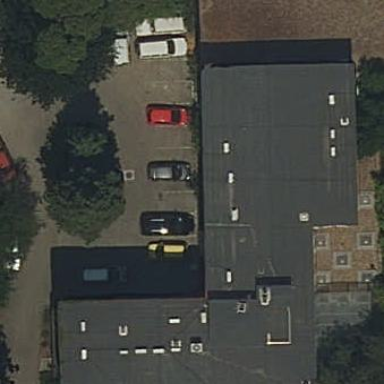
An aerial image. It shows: Public building.